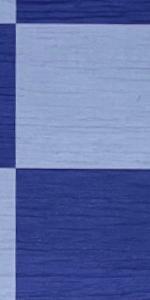
Label: Empty